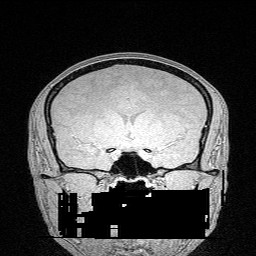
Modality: FLASH
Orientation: sagittal
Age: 24
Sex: female